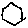
Label: hexagon